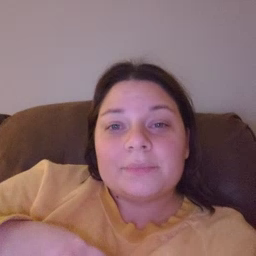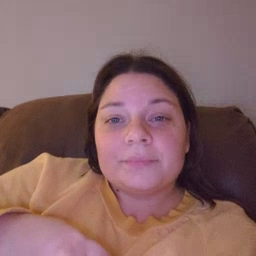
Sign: napkin